Field crop: maize
Growth stage: 2
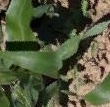
Species: maize